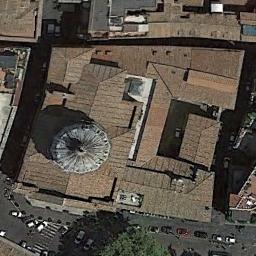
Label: church